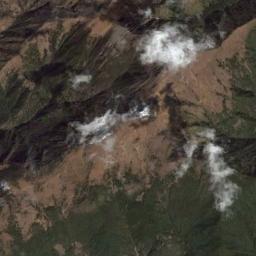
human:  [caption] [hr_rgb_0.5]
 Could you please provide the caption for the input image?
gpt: The white cloud is above the mountain .

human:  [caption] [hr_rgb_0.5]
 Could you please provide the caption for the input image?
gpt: The cirrus clouds are located above the land covered by dense vegetation while some ups and downs on the land .

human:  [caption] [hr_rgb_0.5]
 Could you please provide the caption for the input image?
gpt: A few small white clouds on green hills .

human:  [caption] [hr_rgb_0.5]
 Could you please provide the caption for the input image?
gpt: There was a little white cloud floating above the hill .

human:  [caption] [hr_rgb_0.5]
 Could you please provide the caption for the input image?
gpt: A few pieces of sparse white clouds above a mountain .